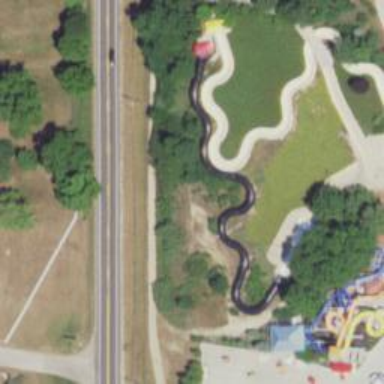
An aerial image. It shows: Water slide attraction.